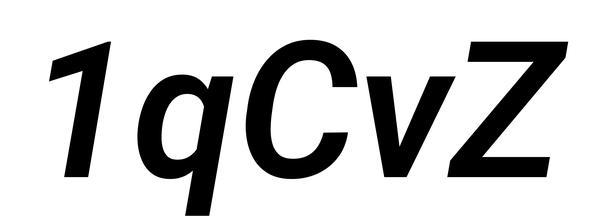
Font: Roboto-Italic_SemiBold_Italic